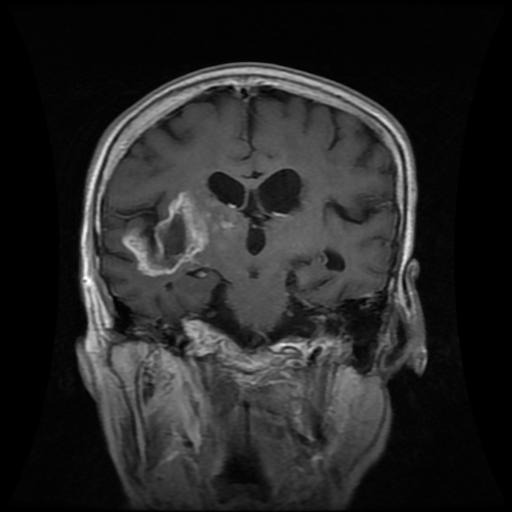
Label: glioma